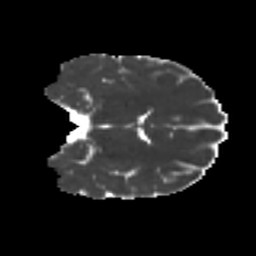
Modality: MD
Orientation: coronal
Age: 22
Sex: female
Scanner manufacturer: ge
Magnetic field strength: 3 T
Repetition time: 7.8 s
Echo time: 0.0606 s